Question: Does OpenCV contain a more sophisticated GUI Tool for Spline visualization? If not what can be used to easily create a curve graph? I need this for adding a 255 Lut Representation to an image.

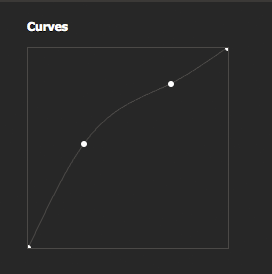
Answer: Qt is usually more powerful for the GUI part of the application, and does spline drawing quite easily: <URL>
I would advice against drawing a LUT using splines though, since the interpolation is irrelevant for discrete data.